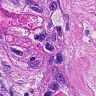
Metastatic tissue present: yes